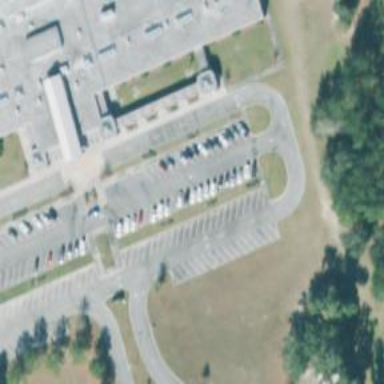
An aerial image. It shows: Parking space.